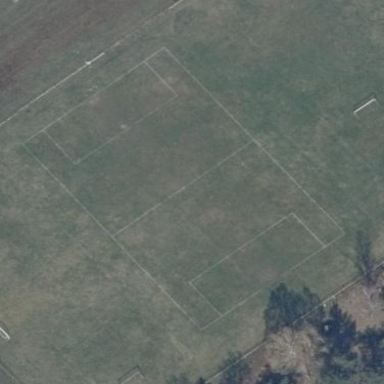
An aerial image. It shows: Grass pitch used for soccer.